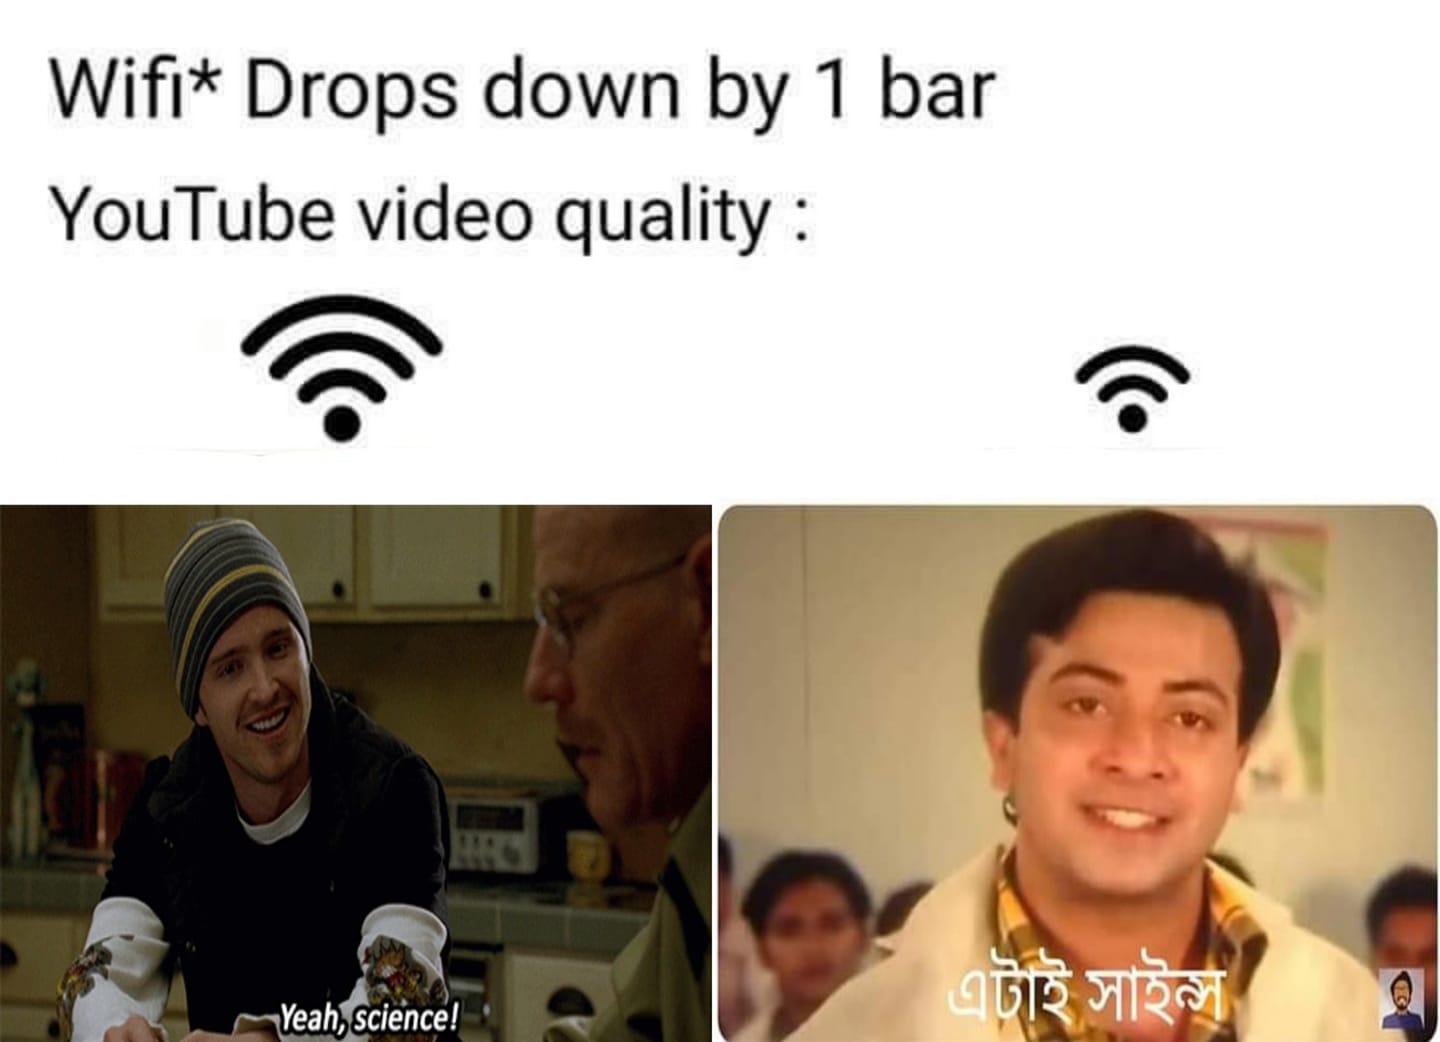
Caption: Wifi* Drops down by 1 bar   YouTube video quality  Yeah, science   এটাই সাইন্স
Label: non-hate